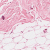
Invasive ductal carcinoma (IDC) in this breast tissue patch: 0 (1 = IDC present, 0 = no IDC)